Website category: university
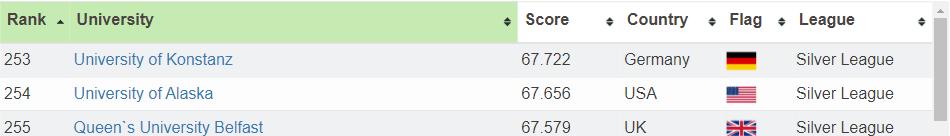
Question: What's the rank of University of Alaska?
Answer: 254

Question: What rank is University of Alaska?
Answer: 254

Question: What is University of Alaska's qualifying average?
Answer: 254

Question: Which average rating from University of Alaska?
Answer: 254

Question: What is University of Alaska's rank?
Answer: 254

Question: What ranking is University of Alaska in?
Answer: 254

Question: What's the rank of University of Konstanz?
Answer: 253

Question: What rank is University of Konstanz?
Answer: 253

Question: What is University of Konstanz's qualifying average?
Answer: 253

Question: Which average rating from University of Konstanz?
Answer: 253

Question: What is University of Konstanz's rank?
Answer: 253

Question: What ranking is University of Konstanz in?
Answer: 253

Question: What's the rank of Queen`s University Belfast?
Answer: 255

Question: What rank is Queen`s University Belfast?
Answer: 255

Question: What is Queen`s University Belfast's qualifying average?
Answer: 255

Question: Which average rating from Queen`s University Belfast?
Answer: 255

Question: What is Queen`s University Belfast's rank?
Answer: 255

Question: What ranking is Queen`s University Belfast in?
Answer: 255

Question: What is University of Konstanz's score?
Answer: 67.722

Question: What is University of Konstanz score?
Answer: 67.722

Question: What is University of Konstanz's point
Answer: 67.722

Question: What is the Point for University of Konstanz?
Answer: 67.722

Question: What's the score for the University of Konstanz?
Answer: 67.722

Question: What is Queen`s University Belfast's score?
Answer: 67.579

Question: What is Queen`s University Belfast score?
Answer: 67.579

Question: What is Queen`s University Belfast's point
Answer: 67.579

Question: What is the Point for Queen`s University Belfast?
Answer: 67.579

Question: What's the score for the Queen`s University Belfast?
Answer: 67.579

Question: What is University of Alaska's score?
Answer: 67.656

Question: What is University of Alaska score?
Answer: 67.656

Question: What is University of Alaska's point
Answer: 67.656

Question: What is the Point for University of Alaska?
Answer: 67.656

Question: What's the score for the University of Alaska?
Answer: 67.656

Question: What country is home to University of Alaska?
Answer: USA

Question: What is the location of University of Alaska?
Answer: USA

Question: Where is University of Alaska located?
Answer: USA

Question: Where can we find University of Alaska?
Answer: USA

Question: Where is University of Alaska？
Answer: USA

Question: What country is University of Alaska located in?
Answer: USA

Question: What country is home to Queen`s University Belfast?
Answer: UK

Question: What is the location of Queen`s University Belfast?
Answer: UK

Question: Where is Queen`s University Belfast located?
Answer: UK

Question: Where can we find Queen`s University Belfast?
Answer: UK

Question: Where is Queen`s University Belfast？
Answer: UK

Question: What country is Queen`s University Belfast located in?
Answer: UK

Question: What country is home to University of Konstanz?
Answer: Germany

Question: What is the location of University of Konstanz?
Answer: Germany

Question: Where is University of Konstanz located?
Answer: Germany

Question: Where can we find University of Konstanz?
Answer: Germany

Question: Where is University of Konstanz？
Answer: Germany

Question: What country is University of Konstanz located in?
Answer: Germany

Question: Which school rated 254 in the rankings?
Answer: University of Alaska

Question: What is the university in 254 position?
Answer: University of Alaska

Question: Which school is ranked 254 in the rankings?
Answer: University of Alaska

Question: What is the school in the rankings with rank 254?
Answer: University of Alaska

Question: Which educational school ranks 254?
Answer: University of Alaska

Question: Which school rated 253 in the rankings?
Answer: University of Konstanz

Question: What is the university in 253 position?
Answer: University of Konstanz

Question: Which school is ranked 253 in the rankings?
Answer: University of Konstanz

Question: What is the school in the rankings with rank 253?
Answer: University of Konstanz

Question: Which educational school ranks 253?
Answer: University of Konstanz

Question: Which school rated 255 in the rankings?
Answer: Queen`s University Belfast

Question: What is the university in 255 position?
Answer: Queen`s University Belfast

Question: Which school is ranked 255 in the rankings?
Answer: Queen`s University Belfast